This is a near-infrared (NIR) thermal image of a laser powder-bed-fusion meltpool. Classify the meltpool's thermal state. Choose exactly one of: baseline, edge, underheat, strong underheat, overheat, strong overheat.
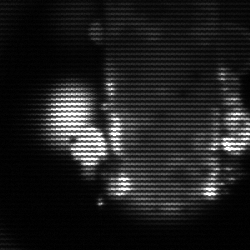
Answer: strong underheat